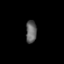
Tissue: skin
Cell type: Epithelial cells
Senescence score: 0.7348
Nuclear area (px): 238
Mean DAPI intensity: 100.466